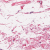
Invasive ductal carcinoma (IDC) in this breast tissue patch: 0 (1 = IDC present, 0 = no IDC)